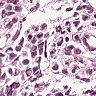
Metastatic tissue present: yes